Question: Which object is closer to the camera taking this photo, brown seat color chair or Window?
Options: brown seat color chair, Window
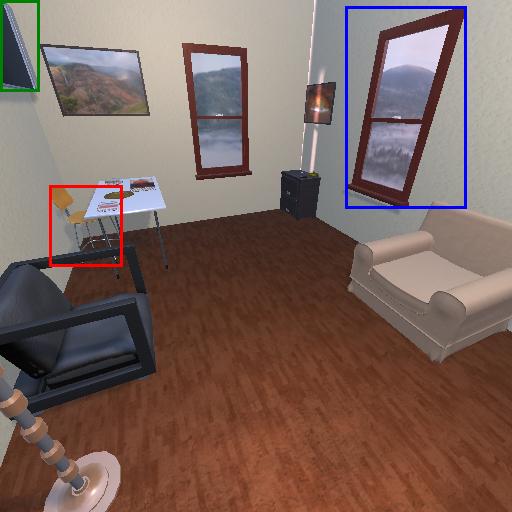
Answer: brown seat color chair